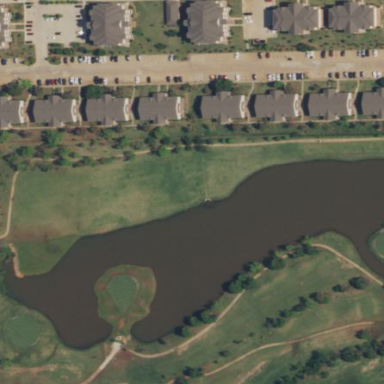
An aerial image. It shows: Designated golf cart path that is service road.